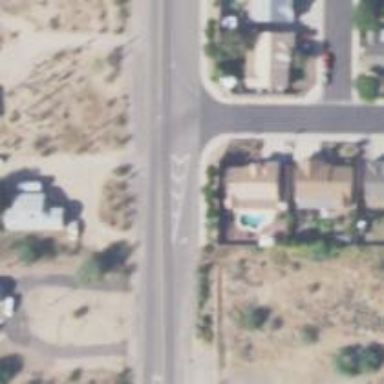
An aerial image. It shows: Secondary road with asphalt surface and sidewalk on the left.